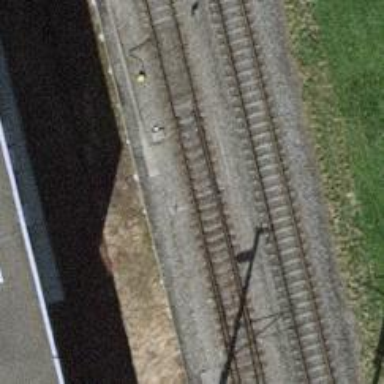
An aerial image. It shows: Railway switch.